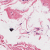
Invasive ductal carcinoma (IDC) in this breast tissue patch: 0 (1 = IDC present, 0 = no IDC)